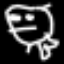
Label: frog